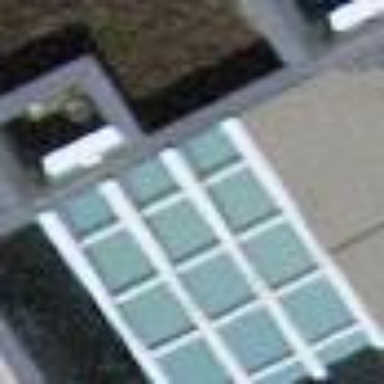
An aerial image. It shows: View of roof of building.